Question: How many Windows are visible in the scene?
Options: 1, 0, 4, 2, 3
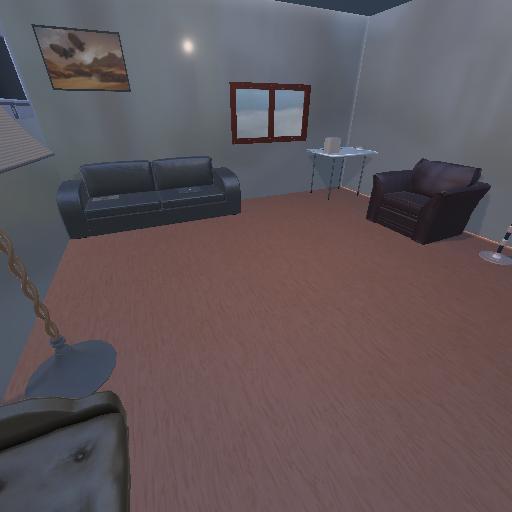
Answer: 1